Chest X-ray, PA view. Patient: 56 years old, sex M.
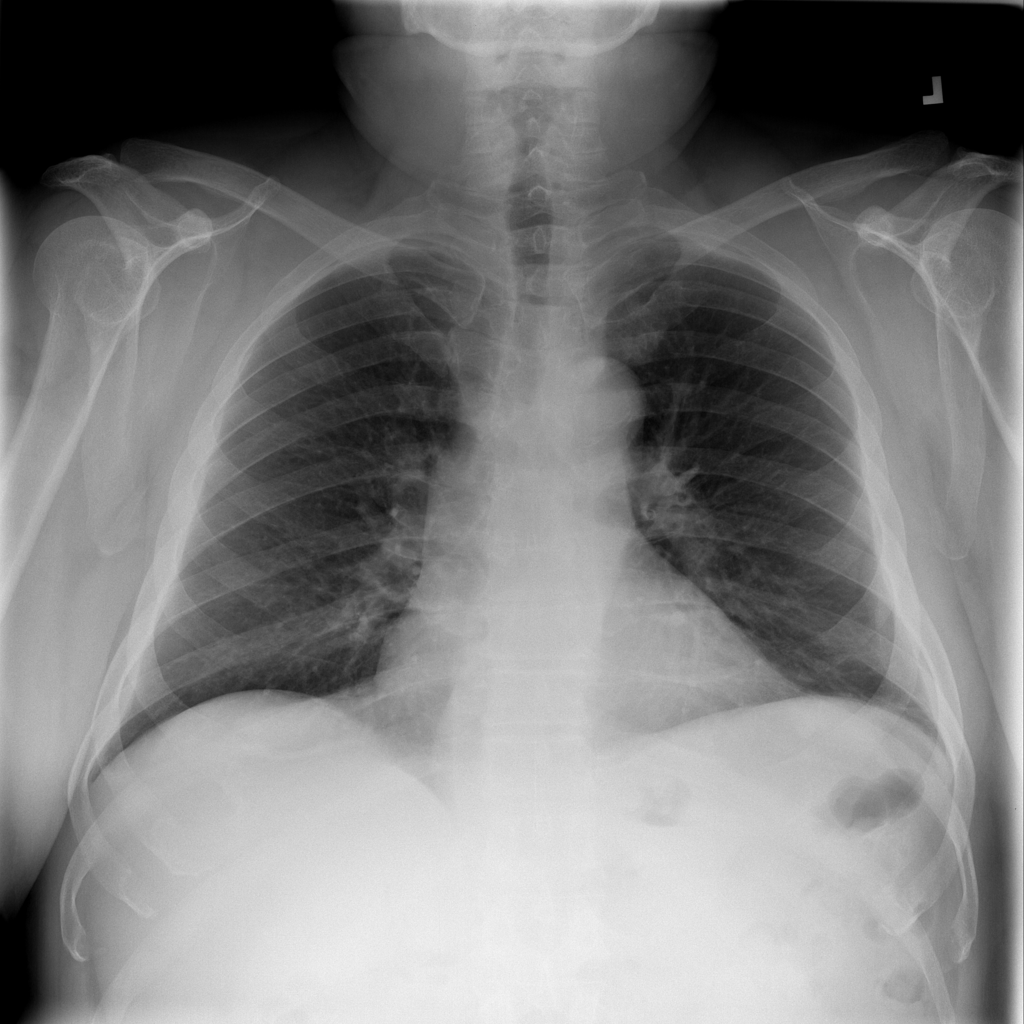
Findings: No Finding